Найдите сопротивление $R_{A B}$ цепи между точками $A$ и $B$ (см. рисунок).  Сопротивления всех резисторов одинаковы и равны $R=5~Ом$.
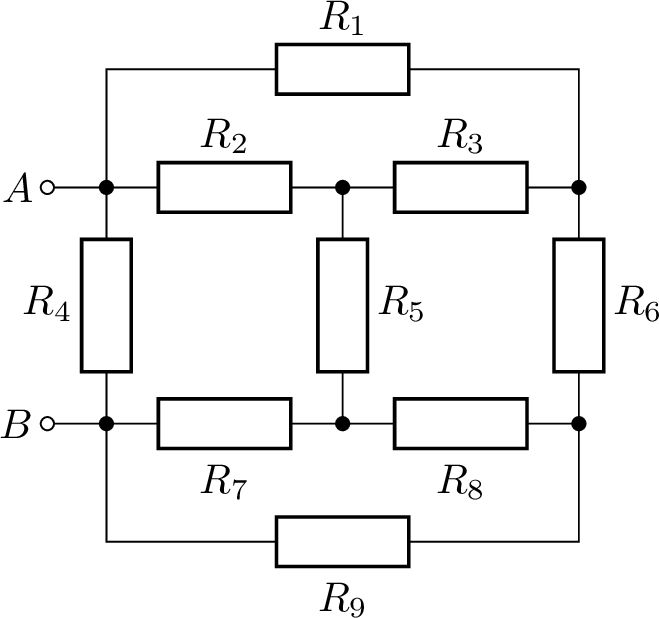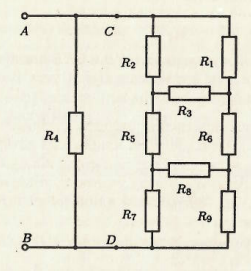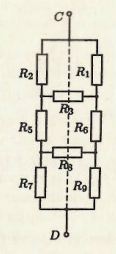
Решение: Перерисуем исходную схему в несколько ином виде (см. рисунок).  Можно представить $R_{A B}$ как два параллельно соединенных резистора $R_{4}$ и $R_{C D}$. В силу симметрии схемы относительно оси $C D$ (см. рисунок ниже) ток через резисторы $R_{3}$ и $R_{8}$ течь не может, так как направления движения носителей слева направо и справа налево эквивалентны.  Следовательно, эти резисторы можно исключить из схемы. Тогда $R_{C D}=\frac{3 R}{2}=7.5~Ом$, $$ R_{A B}=\frac{R_{4} R_{C D}}{R_{4}+R_{C D}}=3~Ом. $$
Ответ: $$ R_{A B}=\frac{R_{4} R_{C D}}{R_{4}+R_{C D}}=3~Ом. $$
Темы:
T, Электричество, Расчет цепей, Всероссийские